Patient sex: F
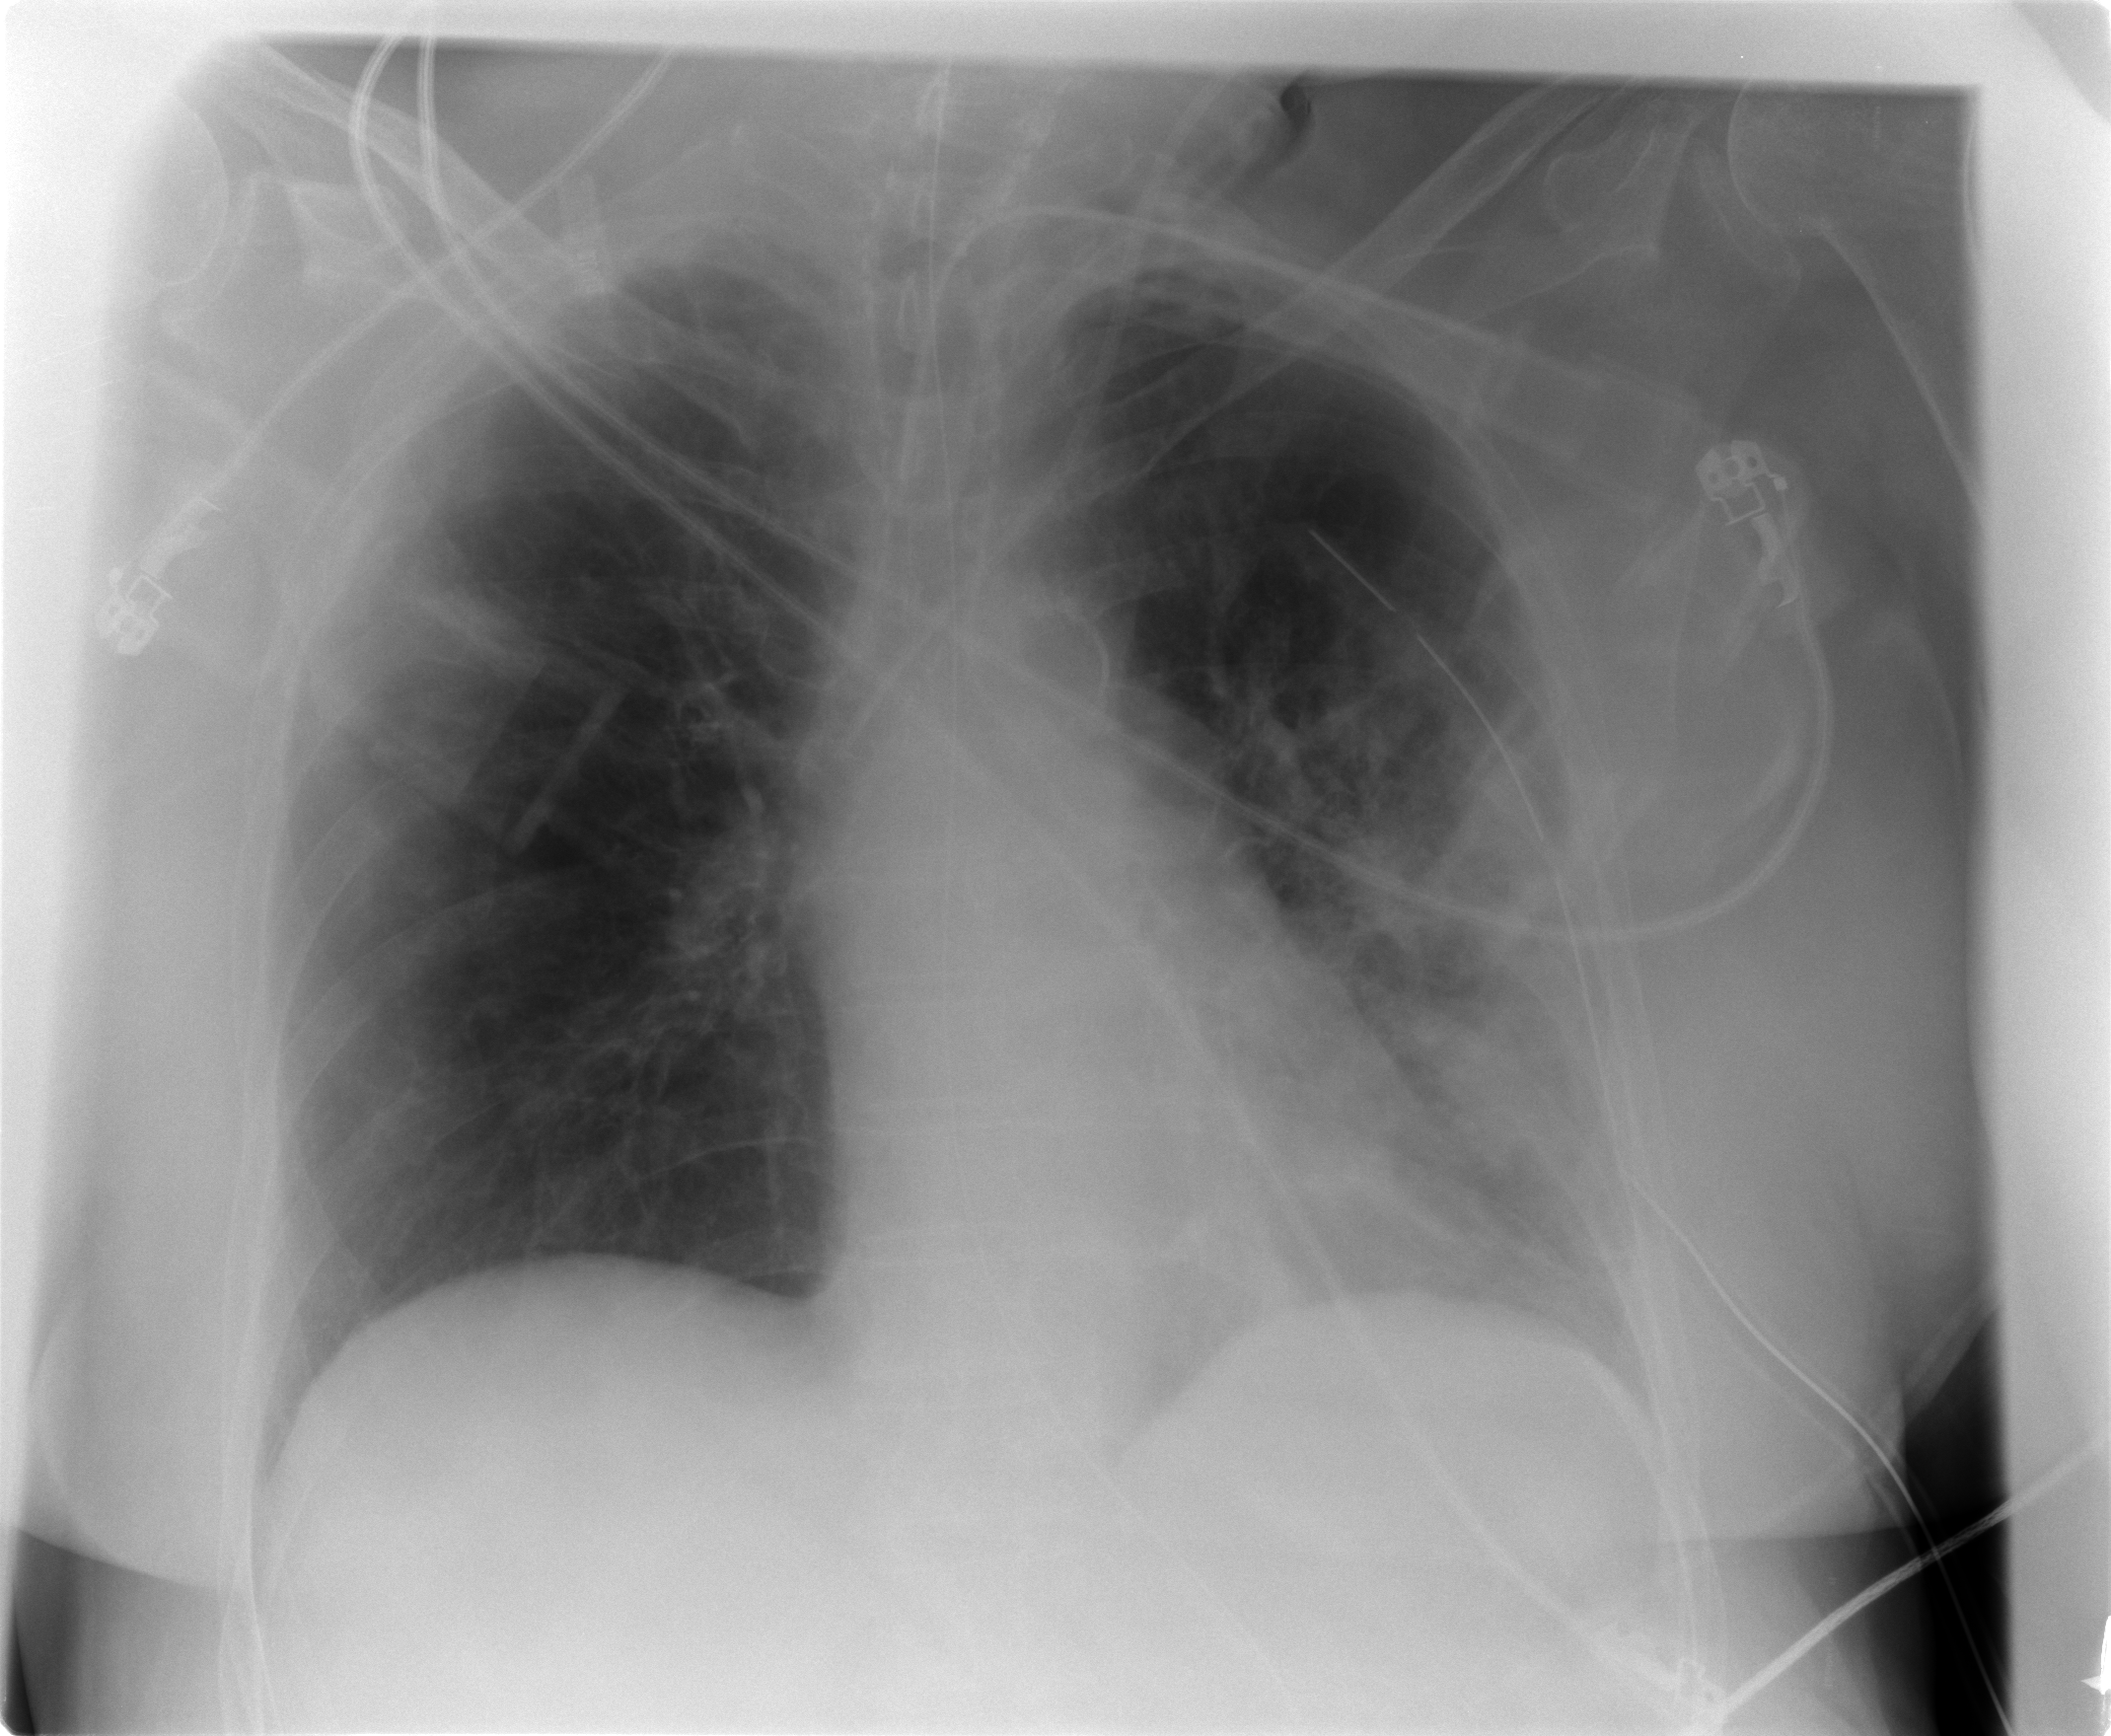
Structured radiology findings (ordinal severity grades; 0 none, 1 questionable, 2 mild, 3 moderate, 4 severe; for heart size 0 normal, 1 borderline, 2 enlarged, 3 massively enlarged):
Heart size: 0
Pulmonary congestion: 1
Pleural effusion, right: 0
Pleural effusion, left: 0
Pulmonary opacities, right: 0
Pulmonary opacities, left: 3
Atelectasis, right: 0
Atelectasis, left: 3